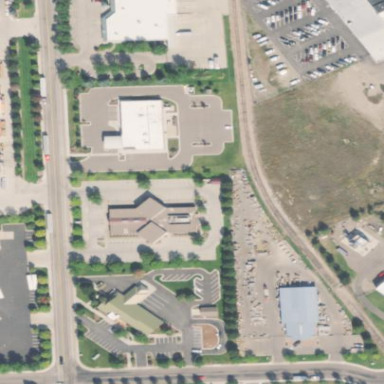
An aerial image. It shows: Commercial area.